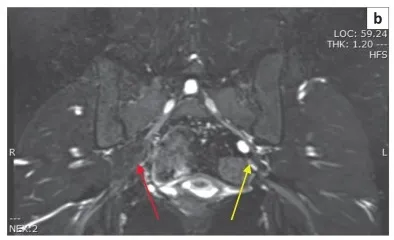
Axial T2 fat-saturated. And coronal short tau inversion recovery images again reveal the same findings.
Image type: radiology (mri)